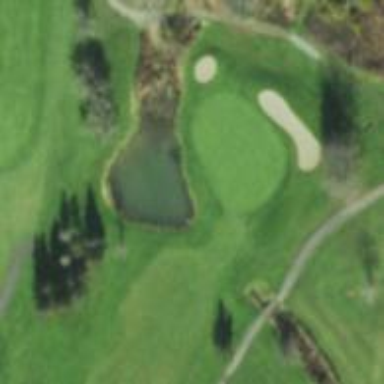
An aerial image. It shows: Golf hole.